Field crop: maize
Growth stage: 2
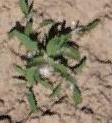
Species: atriplex